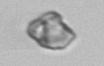
Label: detritus_transparent